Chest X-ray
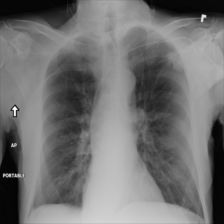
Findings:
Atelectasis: negative
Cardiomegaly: negative
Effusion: negative
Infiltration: negative
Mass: negative
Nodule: negative
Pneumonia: negative
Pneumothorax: negative
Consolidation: negative
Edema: negative
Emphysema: negative
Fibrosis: negative
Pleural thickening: negative
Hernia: negative